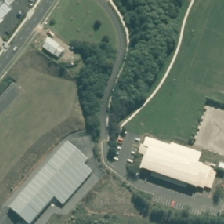
Land cover: urban_parkland